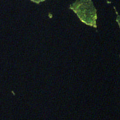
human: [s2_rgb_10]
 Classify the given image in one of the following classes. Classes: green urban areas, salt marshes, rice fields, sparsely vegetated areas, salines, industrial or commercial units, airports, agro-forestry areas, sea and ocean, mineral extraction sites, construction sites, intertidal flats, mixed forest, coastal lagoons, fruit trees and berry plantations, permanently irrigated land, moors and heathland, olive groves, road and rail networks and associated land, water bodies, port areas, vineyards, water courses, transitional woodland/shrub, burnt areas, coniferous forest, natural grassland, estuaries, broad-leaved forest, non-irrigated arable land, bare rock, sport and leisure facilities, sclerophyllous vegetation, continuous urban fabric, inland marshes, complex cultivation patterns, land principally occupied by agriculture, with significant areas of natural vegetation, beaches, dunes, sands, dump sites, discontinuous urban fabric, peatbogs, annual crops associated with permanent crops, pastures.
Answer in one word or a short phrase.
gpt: coniferous forest, water bodies